Question: I have a world that is rendered in 2D and I'm looking at it from the top. Tjat looks like this (the floor tiles have no texture and only random green color yet):

Before rendering my entities, I transform the model-view matrix like this (while 'position' is the position and 'zoom' the zoom of the camera, 'ROTATION' is 45):
'''
glScalef(this.zoom, this.zoom, 1);
glTranslatef(this.position.x, this.position.y, 0);
glRotatef(ROTATION, 0, 0, 1);
'''
Now I want to calculate the world coordinates for the current position of my camera. What I'm trying is to create a new matrix with 'glPushMatrix', then transform it the same way that the camera is transformed, and then get the matrix and multiply the given camera coordinate with it:
'''
private Vector2f toWorldCoordinates(Vector2f position) {
glPushMatrix();
// do the same as when rendering
glScalef(this.zoom, this.zoom, 1);
glTranslatef(this.position.x, this.position.y, 0);
glRotatef(ROTATION, 0, 0, 1);
// get the model-view matrix
ByteBuffer m = ByteBuffer.allocateDirect(64);
m.order(ByteOrder.nativeOrder());
glGetFloatv(GL_MODELVIEW_MATRIX, m);
// calculate transformed position
float x = (position.x * m.getFloat(0)) + (position.y * m.getFloat(4)) + m.getFloat(12);
float y = (position.x * m.getFloat(1)) + (position.y * m.getFloat(5)) + m.getFloat(13);
System.out.println(x + "/" + y);
glPopMatrix();
return new Vector2f(x, y);
}
'''
The problem now is: this works for the 'x' coordinate, but the 'y' coordinate is wrong and always 0. Have I misused the matrix somehow? Is there a "smoother" way of getting the world coordinates from the eye coordinates?
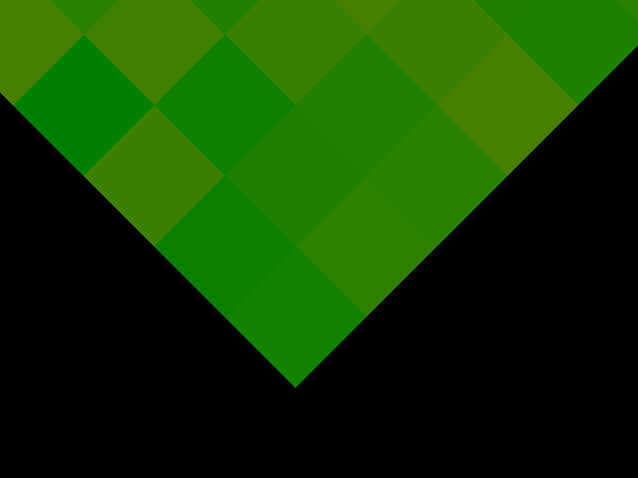
Answer: The problem is with the way you're calling 'getFloat()'. When you call it with an index on a 'ByteBuffer', the index is the number of bytes into the buffer at which to start reading the float, not the number of floats. You need to multiply each of your indices by 4:
'''
float x = (position.x * m.getFloat(0)) + (position.y * m.getFloat(16)) + m.getFloat(48);
float y = (position.x * m.getFloat(4)) + (position.y * m.getFloat(20)) + m.getFloat(52);
'''
However given that x is working for you already, I suspect you might also need to transpose your matrix co-ordinates, and so the correct code is:
'''
float x = (position.x * m.getFloat(0)) + (position.y * m.getFloat(4)) + m.getFloat(12);
float y = (position.x * m.getFloat(16)) + (position.y * m.getFloat(20)) + m.getFloat(28);
'''
(By a co-incidence, transposing the first row of the matrix into the first column gives indices that are 4 times as great, so the 2 bugs cancel each other out in the case of x but not y).
If you're looking for a smoother way of doing it, look into using <URL>.